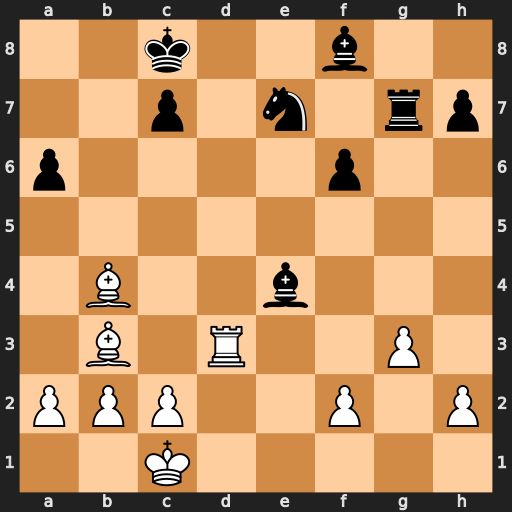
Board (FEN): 2k2b2/2p1n1rp/p4p2/8/1B2b3/1B1R2P1/PPP2P1P/2K5
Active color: w
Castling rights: -
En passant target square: -
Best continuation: Be6+ Kb7 Rd8 Nc6 Bc8+ Kb6 Bxf8